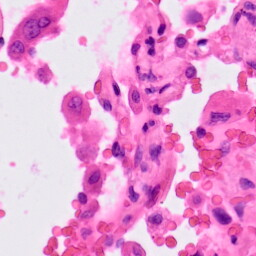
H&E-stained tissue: Lung